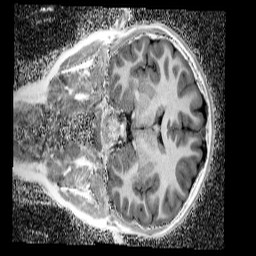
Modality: UNIT1_denoised
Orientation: coronal
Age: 12
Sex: female
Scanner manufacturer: siemens
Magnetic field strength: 3 T
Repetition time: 4 s
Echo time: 0.00299 s